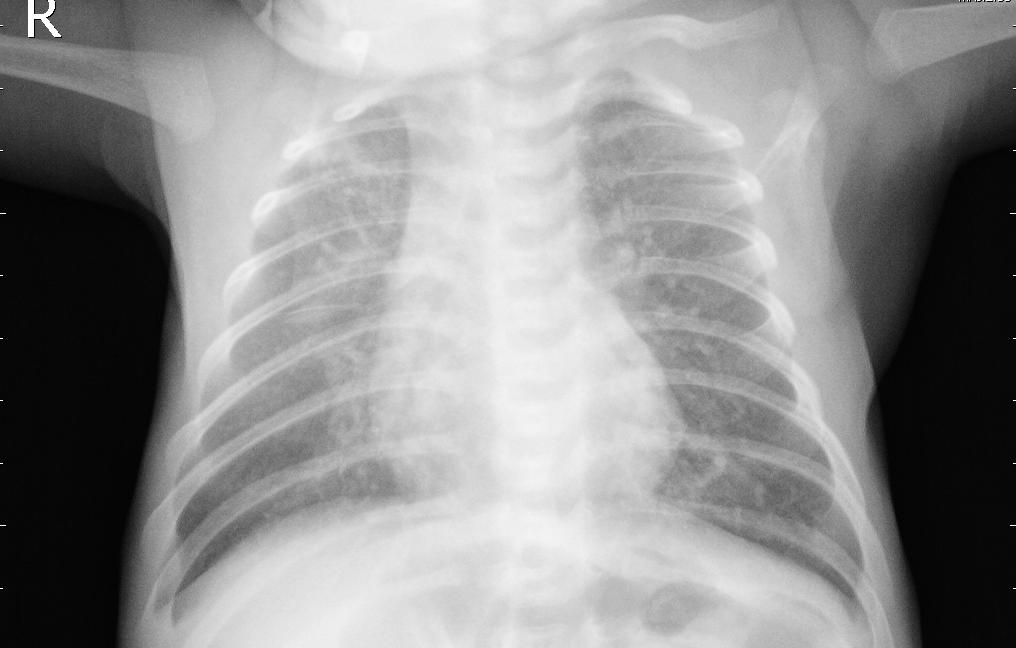
Diagnosis: PNEUMONIA